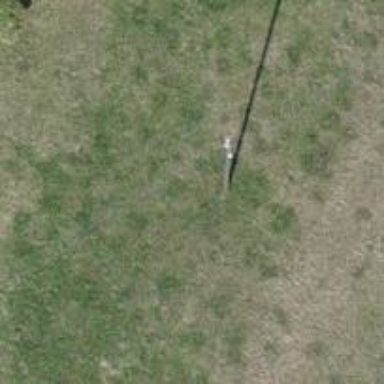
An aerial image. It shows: Power pole.